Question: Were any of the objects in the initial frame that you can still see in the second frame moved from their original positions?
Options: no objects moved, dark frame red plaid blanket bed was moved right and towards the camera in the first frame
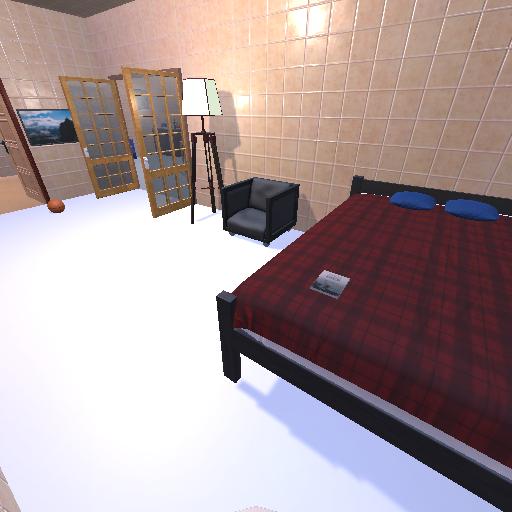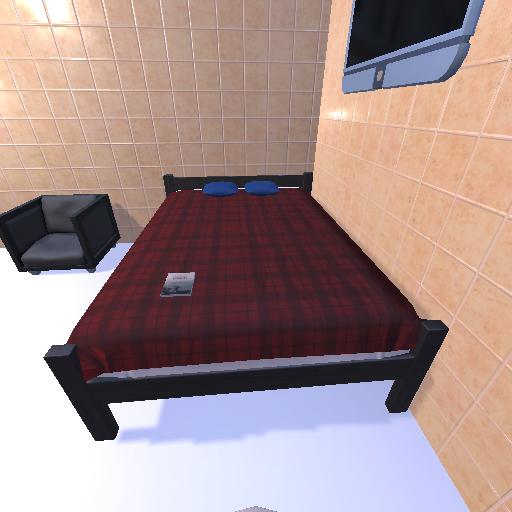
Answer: no objects moved